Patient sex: F
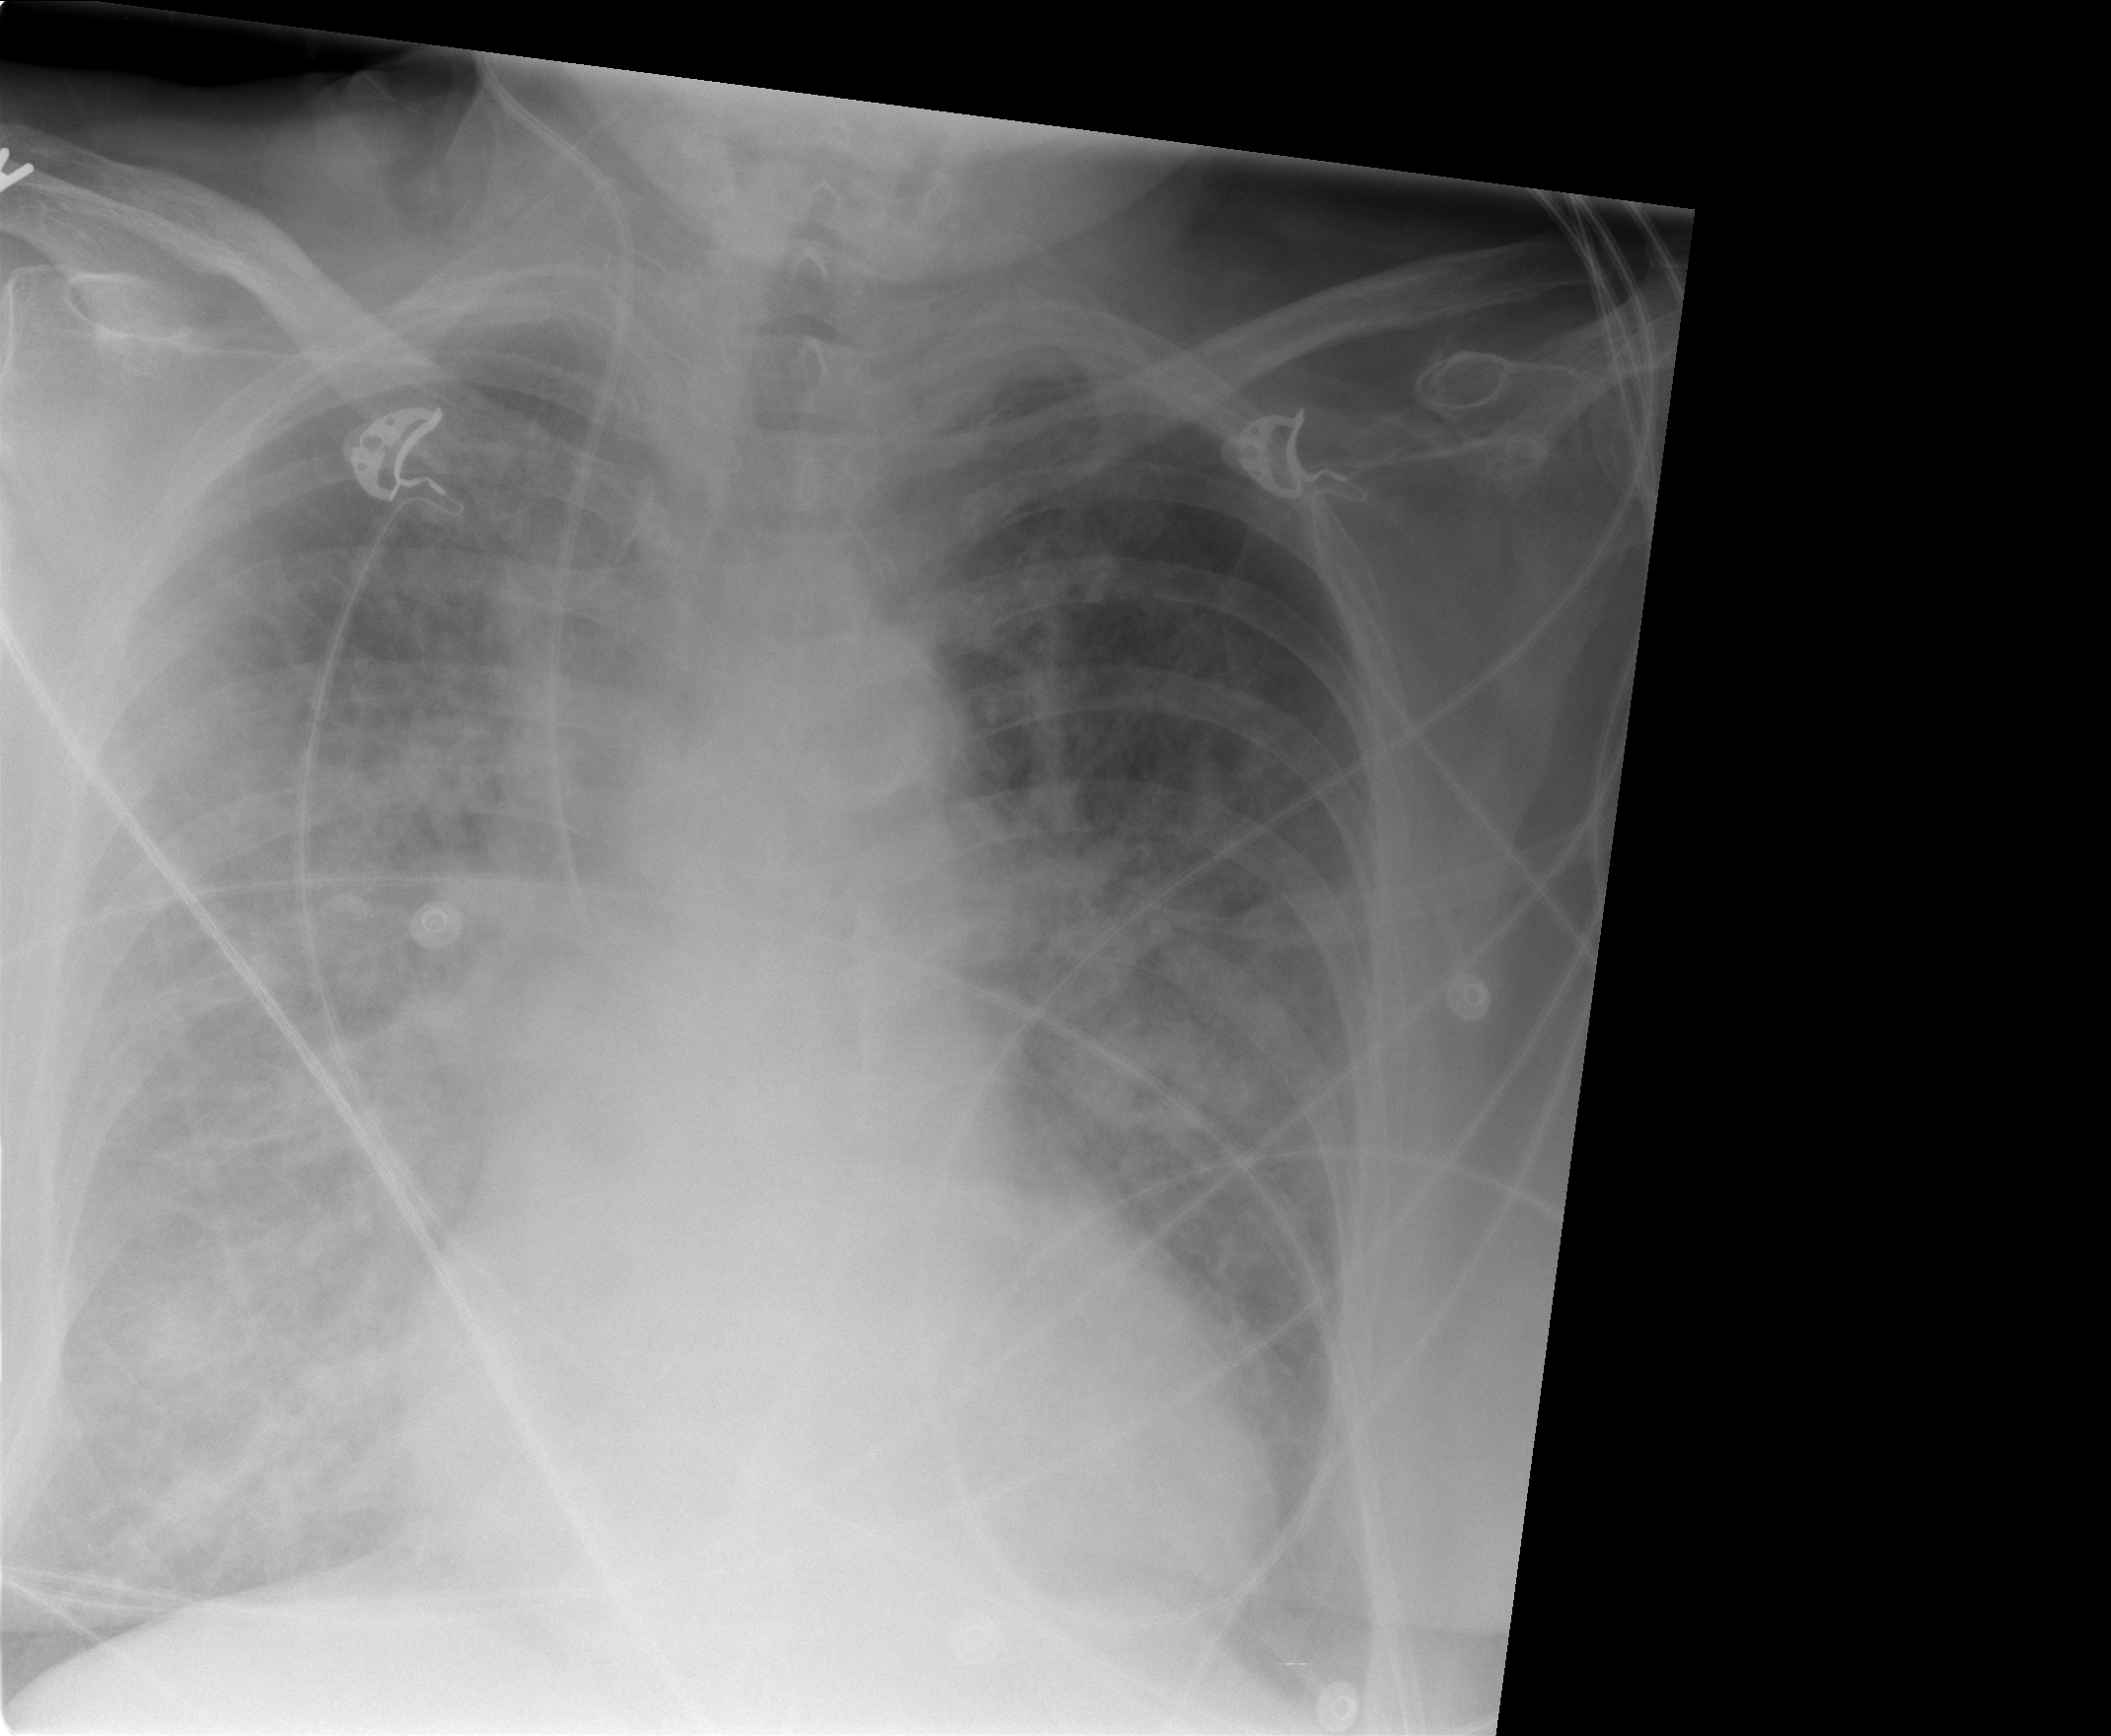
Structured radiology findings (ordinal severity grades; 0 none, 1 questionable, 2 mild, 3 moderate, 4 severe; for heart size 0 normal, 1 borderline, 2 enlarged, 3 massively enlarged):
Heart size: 0
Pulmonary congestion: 3
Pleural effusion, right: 1
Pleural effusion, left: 1
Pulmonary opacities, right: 3
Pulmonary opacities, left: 3
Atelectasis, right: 2
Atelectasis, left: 2